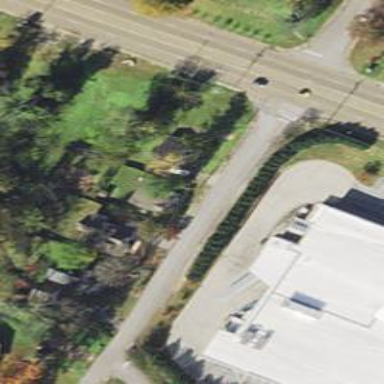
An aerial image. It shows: Asphalt driveway for service vehicles.